Question: hi am new in Android game development i use AndEngine i need to ploat a path but there is a problem
look at the image.The path i need is like the first one the object should move from the bottom to the middle of the screen.but while i plot my path it move to the middle of the screen but goes back to the 2nd point as in the Second image.The image is moving through the path but it is like the 2nd image.i need it as the first one.it should stop in the 3rd point and should start from the first point again.
My code is given below
'''
package com.example.sss;
import org.andengine.engine.camera.Camera;
import org.andengine.engine.options.EngineOptions;
import org.andengine.engine.options.ScreenOrientation;
import org.andengine.engine.options.resolutionpolicy.RatioResolutionPolicy;
import org.andengine.entity.IEntity;
import org.andengine.entity.modifier.LoopEntityModifier;
import org.andengine.entity.modifier.PathModifier;
import org.andengine.entity.modifier.PathModifier.IPathModifierListener;
import org.andengine.entity.modifier.PathModifier.Path;
import org.andengine.entity.scene.Scene;
import org.andengine.entity.scene.background.RepeatingSpriteBackground;
import org.andengine.entity.sprite.AnimatedSprite;
import org.andengine.entity.util.FPSLogger;
import org.andengine.opengl.texture.atlas.bitmap.BitmapTextureAtlas;
import org.andengine.opengl.texture.atlas.bitmap.BitmapTextureAtlasTextureRegionFactory;
import org.andengine.opengl.texture.atlas.bitmap.source.AssetBitmapTextureAtlasSource;
import org.andengine.opengl.texture.region.TiledTextureRegion;
import org.andengine.ui.activity.SimpleBaseGameActivity;
/**
* (c) 2010 Nicolas Gramlich
* (c) 2011 Zynga
*
* @author Nicolas Gramlich
* @since 13:58:48 - 19.07.2010
*/
public class MainActivity extends SimpleBaseGameActivity {
// ===========================================================
// Constants
// ===========================================================
private static final int CAMERA_WIDTH = 720;
private static final int CAMERA_HEIGHT = 480;
// ===========================================================
// Fields
// ===========================================================
private RepeatingSpriteBackground mGrassBackground;
private BitmapTextureAtlas mBitmapTextureAtlas;
private TiledTextureRegion mPlayerTextureRegion;
// ===========================================================
// Constructors
// ===========================================================
// ===========================================================
// Getter & Setter
// ===========================================================
// ===========================================================
// Methods for/from SuperClass/Interfaces
// ===========================================================
public EngineOptions onCreateEngineOptions() {
final Camera camera = new Camera(0, 0, CAMERA_WIDTH, CAMERA_HEIGHT);
return new EngineOptions(true, ScreenOrientation.LANDSCAPE_FIXED, new RatioResolutionPolicy(CAMERA_WIDTH, CAMERA_HEIGHT), camera);
}
public void onCreateResources() {
BitmapTextureAtlasTextureRegionFactory.setAssetBasePath("gfx/");
this.mBitmapTextureAtlas = new BitmapTextureAtlas(this.getTextureManager(), 128, 128);
this.mPlayerTextureRegion = BitmapTextureAtlasTextureRegionFactory.createTiledFromAsset(this.mBitmapTextureAtlas, this, "player.png", 0, 0, 3, 4);
this.mGrassBackground = new RepeatingSpriteBackground(CAMERA_WIDTH, CAMERA_HEIGHT, this.getTextureManager(), AssetBitmapTextureAtlasSource.create(this.getAssets(), "gfx/background_grass.png"), this.getVertexBufferObjectManager());
this.mBitmapTextureAtlas.load();
}
public Scene onCreateScene() {
this.mEngine.registerUpdateHandler(new FPSLogger());
final Scene scene = new Scene();
final Scene scene_one = new Scene();
scene.setBackground(this.mGrassBackground);
/* Calculate the coordinates for the face, so its centered on the camera. */
final float centerX = (CAMERA_WIDTH - this.mPlayerTextureRegion.getWidth()) / 2;
final float centerY = (CAMERA_HEIGHT - this.mPlayerTextureRegion.getHeight()) / 2;
System.out.println("aaaaaa"+centerX+"asdadas");
/* Create the sprite and add it to the scene. */
final AnimatedSprite player_one = new AnimatedSprite(centerX, centerY, 48, 64, this.mPlayerTextureRegion, this.getVertexBufferObjectManager());
final Path path_one = new Path(5).to(CAMERA_WIDTH - 58, 10).to(10, 10).to(100, CAMERA_HEIGHT/2f);//to(10, 10).to(10, CAMERA_HEIGHT - 74).to(CAMERA_WIDTH - 58, CAMERA_HEIGHT - 74).to(CAMERA_WIDTH - 58, 10).to(10, 10);
final AnimatedSprite player = new AnimatedSprite(centerX, centerY, 48, 64, this.mPlayerTextureRegion, this.getVertexBufferObjectManager());
final Path path = new Path(5).to(CAMERA_WIDTH - 58, 10).to(10, 10).to(10, CAMERA_HEIGHT/2f);
player.registerEntityModifier(new LoopEntityModifier(new PathModifier(5, path, null, new IPathModifierListener() {
public void onPathStarted(final PathModifier pPathModifier, final IEntity pEntity) {
}
public void onPathWaypointStarted(final PathModifier pPathModifier, final IEntity pEntity, final int pWaypointIndex) {
switch(pWaypointIndex) {
case 0:
player.animate(new long[]{200, 200, 200}, 6, 8, true);
break;
case 1:
player.animate(new long[]{200, 200, 200}, 3, 5, true);
break;
case 2:
player.animate(new long[]{200, 200, 200}, 0, 2, true);
break;
case 3:
//scene.setVisible(false);
player.animate(new long[]{200, 200, 200}, 9, 11, true);
break;
}
}
public void onPathWaypointFinished(final PathModifier pPathModifier, final IEntity pEntity, final int pWaypointIndex) {
}
public void onPathFinished(final PathModifier pPathModifier, final IEntity pEntity) {
System.out.println("tileesdfsdfsdfgfdgdfsee"+player.getCurrentTileIndex() );
}
})));
player_one.registerEntityModifier(new LoopEntityModifier(new PathModifier(5, path_one, null, new IPathModifierListener() {
public void onPathStarted(final PathModifier pPathModifier, final IEntity pEntity) {
}
public void onPathWaypointStarted(final PathModifier pPathModifier, final IEntity pEntity, final int pWaypointIndex) {
switch(pWaypointIndex) {
case 0:
player.animate(new long[]{200, 200, 200}, 6, 8, true);
break;
case 1:
player.animate(new long[]{200, 200, 200}, 3, 5, true);
break;
case 2:
player.animate(new long[]{200, 200, 200}, 0, 2, true);
System.out.println("insideeeeeeeeeeeeeeeeeeeeeeeee");
scene.detachChild(player_one);
scene.attachChild(player);
break;
case 3:
player.animate(new long[]{200, 200, 200}, 9, 11, true);
break;
}
}
public void onPathWaypointFinished(final PathModifier pPathModifier, final IEntity pEntity, final int pWaypointIndex) {
}
public void onPathFinished(final PathModifier pPathModifier, final IEntity pEntity) {
System.out.println("tileesdfsdfsdfgfdgdfsee"+player.getCurrentTileIndex() );
}
})));
scene.attachChild(player);
return scene;
}
// ===========================================================
// Methods
// ===========================================================
// ===========================================================
// Inner and Anonymous Classes
// ===========================================================
}
'''
please help me.Thanks in Advance
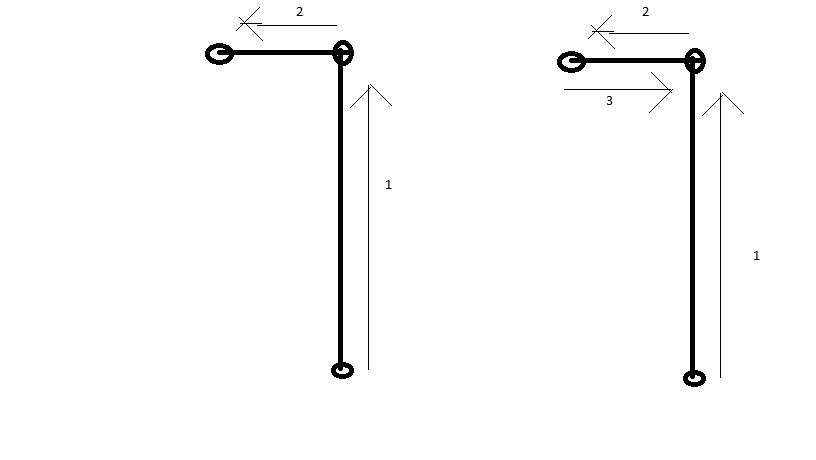
Answer: If you have three points you should specify it in your Path constructor:
'''
final Path path = new Path(3).to(CAMERA_WIDTH - 58, 10).to(10, 10).to(10, CAMERA_HEIGHT/2f);
'''
instead
'''
final Path path = new Path(5).to(CAMERA_WIDTH - 58, 10).to(10, 10).to(10, CAMERA_HEIGHT/2f);
'''